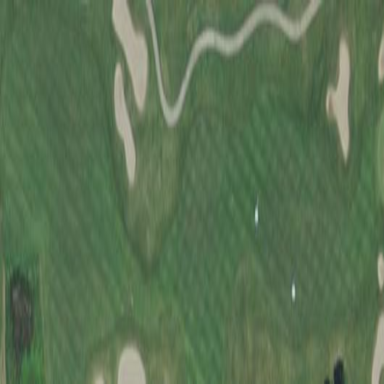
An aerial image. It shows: Scenic golf fairway.